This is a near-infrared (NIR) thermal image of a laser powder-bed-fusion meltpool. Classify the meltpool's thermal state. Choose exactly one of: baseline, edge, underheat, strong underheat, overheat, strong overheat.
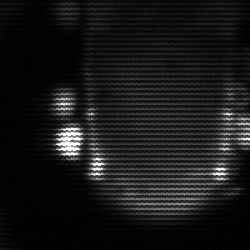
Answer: baseline